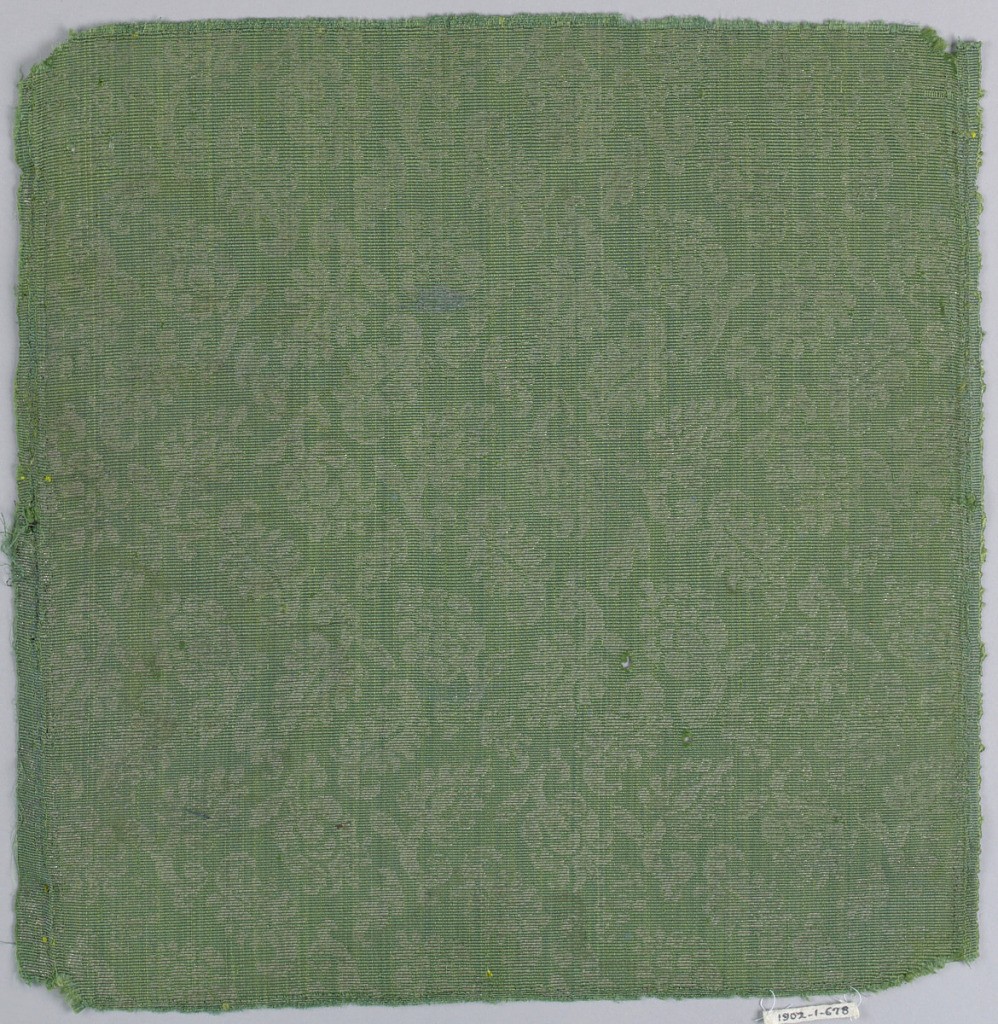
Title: Fragment
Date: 17th century
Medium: Medium; silk, metallic Technique: plain weav with supplementary weft e
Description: Diagonal flowers and leaves in green and silver